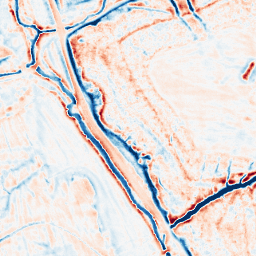
Category: edge_preserving
Decomposition family: bilateral
Decomposition parameters: d: 15
sigma_color: 150
sigma_space: 150
Upsampling method: sinc_blackman
Upsampling parameters: scale: 4
kernel_size: 8
Upsampling scale: 4